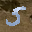
Label: 5